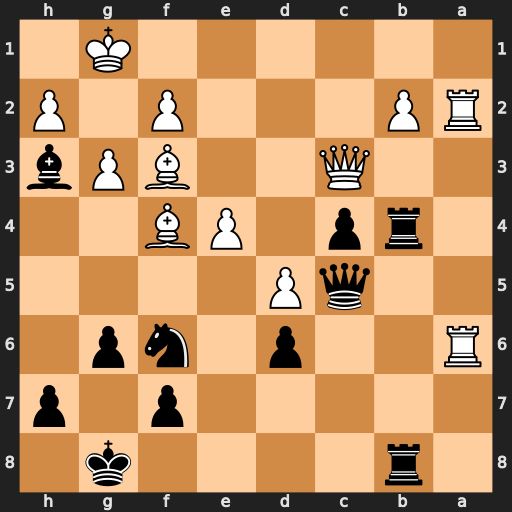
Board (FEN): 1r4k1/5p1p/R2p1np1/2qP4/1rp1PB2/2Q2BPb/RP3P1P/6K1
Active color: b
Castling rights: -
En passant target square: -
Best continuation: Rb3 Qe1 Rxf3 Bxd6 Qd4